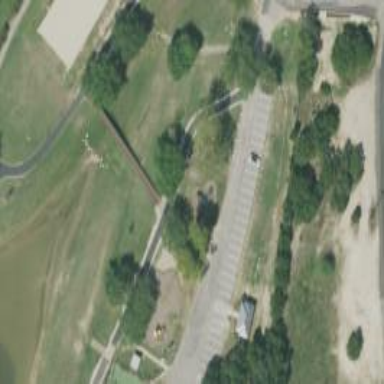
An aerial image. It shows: Path leading to bridge.